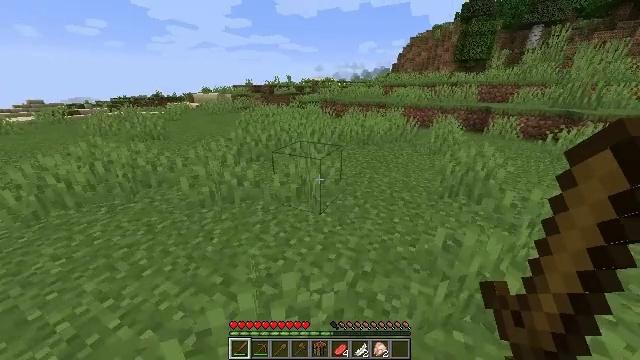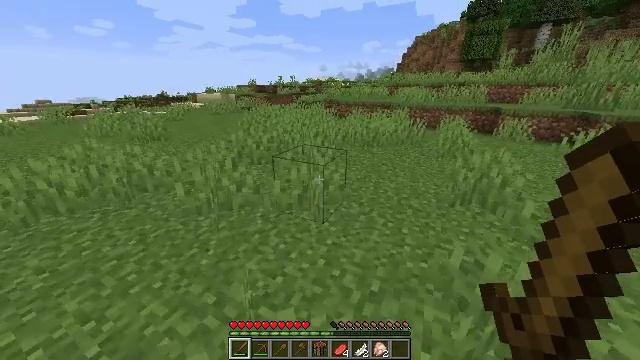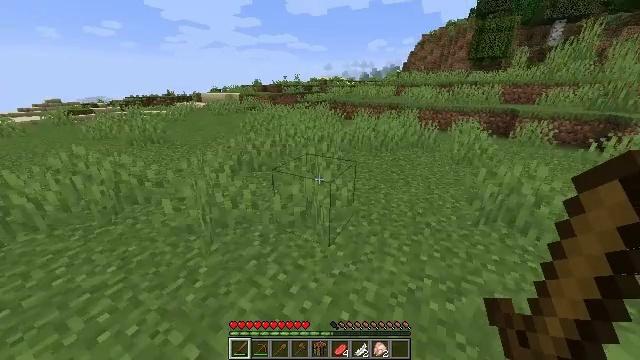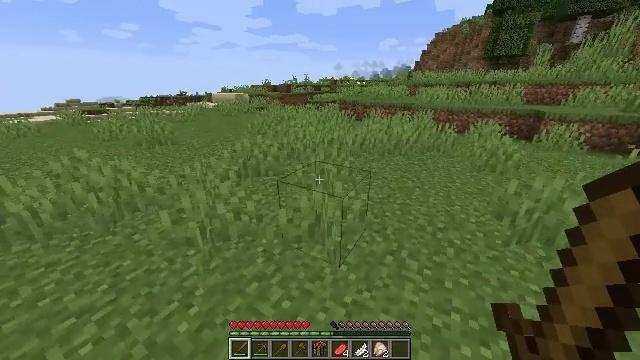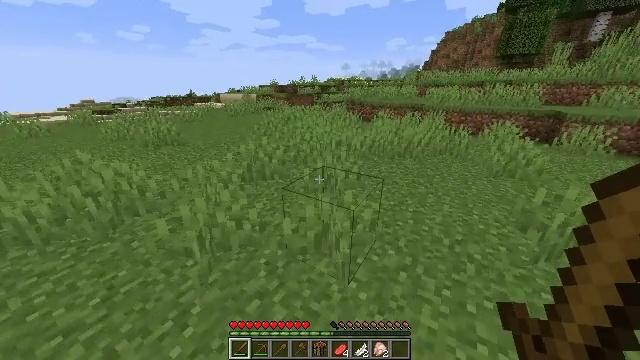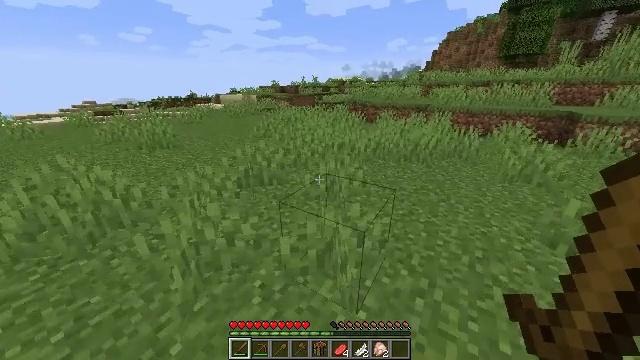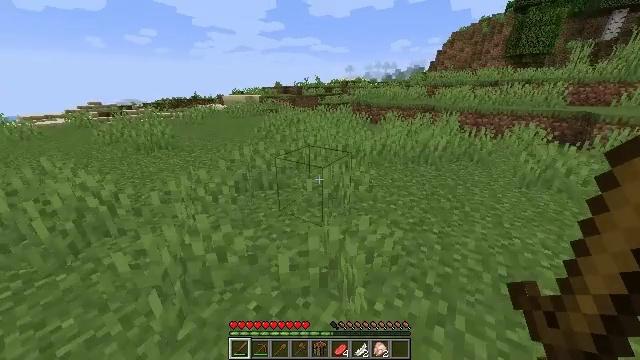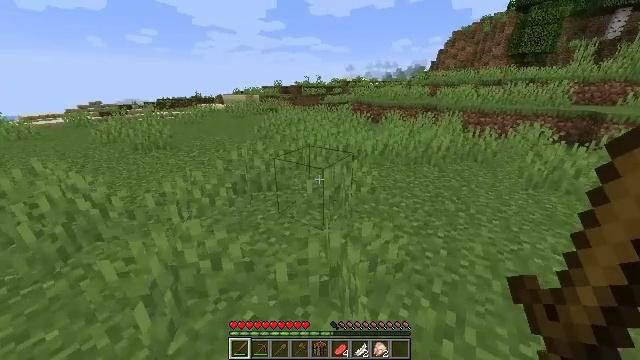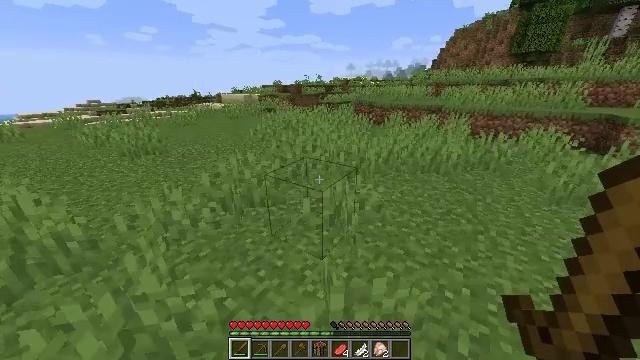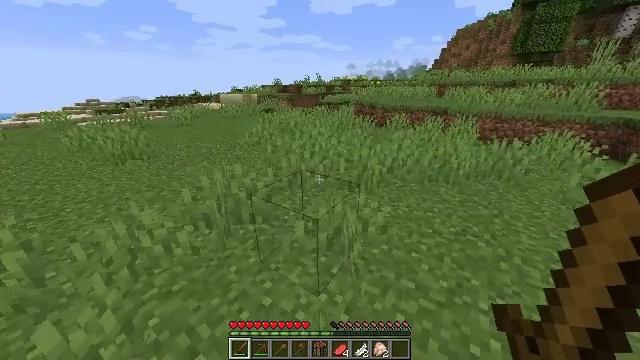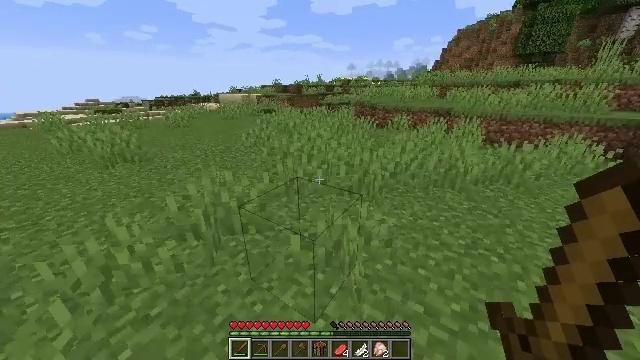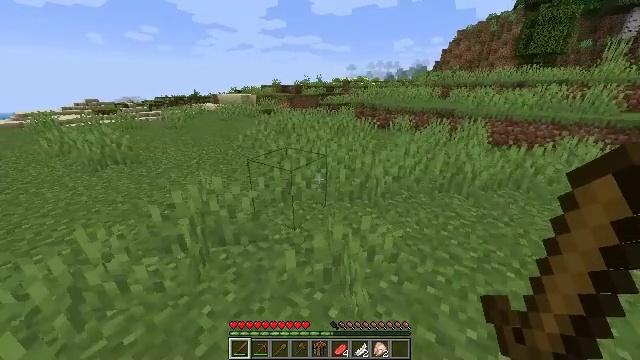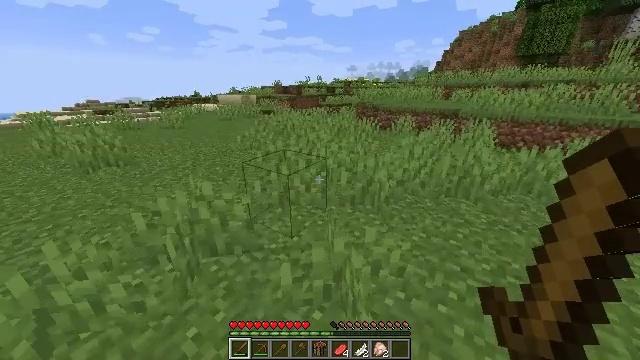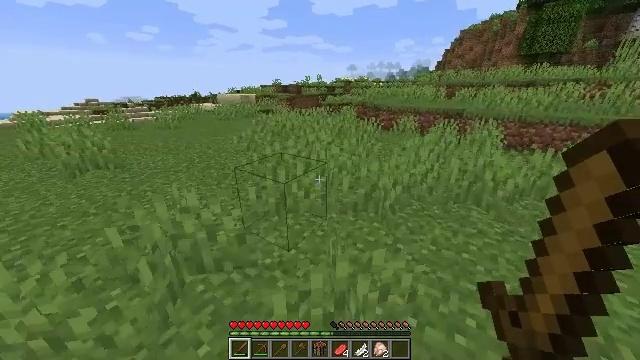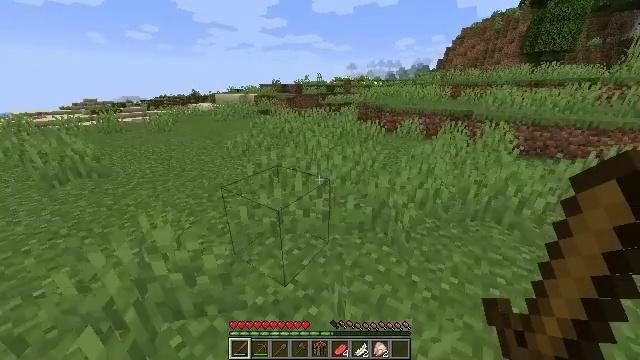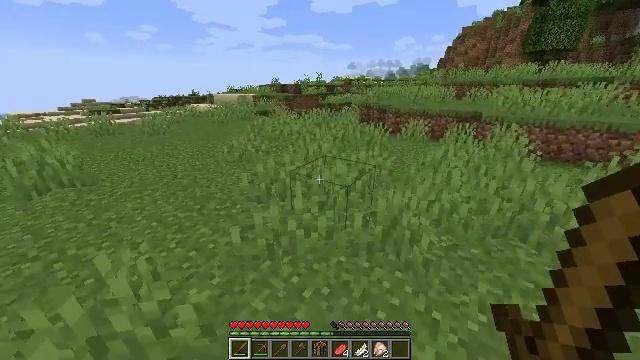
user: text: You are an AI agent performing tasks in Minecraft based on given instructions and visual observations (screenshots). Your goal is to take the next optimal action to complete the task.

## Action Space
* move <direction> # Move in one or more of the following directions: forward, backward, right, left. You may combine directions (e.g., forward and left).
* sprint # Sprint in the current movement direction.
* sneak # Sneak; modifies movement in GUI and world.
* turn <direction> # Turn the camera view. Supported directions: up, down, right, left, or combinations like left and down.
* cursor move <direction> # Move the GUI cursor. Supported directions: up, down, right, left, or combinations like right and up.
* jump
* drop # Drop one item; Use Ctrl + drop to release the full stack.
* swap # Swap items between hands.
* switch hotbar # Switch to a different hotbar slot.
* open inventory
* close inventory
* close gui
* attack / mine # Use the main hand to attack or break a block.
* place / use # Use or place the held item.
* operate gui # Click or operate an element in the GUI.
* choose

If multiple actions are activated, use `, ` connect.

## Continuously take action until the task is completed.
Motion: motion action
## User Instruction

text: Collect the grass block using a shovel.
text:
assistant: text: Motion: move forward, sprint
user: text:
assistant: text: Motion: move forward, sprint, turn left
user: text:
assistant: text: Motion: move forward, sprint, turn left
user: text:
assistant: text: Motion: move forward, sprint, turn left
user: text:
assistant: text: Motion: move forward, sprint
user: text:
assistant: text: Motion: move forward, sprint
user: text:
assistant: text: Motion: move forward, sprint
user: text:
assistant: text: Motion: move forward, sprint
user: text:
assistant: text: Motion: move forward, sprint
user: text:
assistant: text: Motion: move forward, sprint
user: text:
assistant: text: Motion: move forward, sprint
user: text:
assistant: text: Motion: move forward, sprint
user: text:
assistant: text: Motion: move forward, sprint
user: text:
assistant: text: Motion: move forward, sprint
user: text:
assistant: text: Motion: move forward, sprint
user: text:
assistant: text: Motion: move forward, sprint
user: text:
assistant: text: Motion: move forward, sprint
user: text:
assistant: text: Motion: move forward, sprint
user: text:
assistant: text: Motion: move forward, sprint
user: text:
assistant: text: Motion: move forward, sprint
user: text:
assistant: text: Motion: move forward, sprint
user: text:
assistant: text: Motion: move forward, sprint
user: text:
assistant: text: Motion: move forward, sprint
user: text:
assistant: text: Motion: move forward, sprint
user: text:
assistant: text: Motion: move forward, sprint
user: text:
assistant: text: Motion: move forward, sprint
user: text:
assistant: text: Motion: move forward, sprint
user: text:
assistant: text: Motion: move forward, sprint
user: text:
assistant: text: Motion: move forward, sprint
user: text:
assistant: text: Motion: move forward, sprint